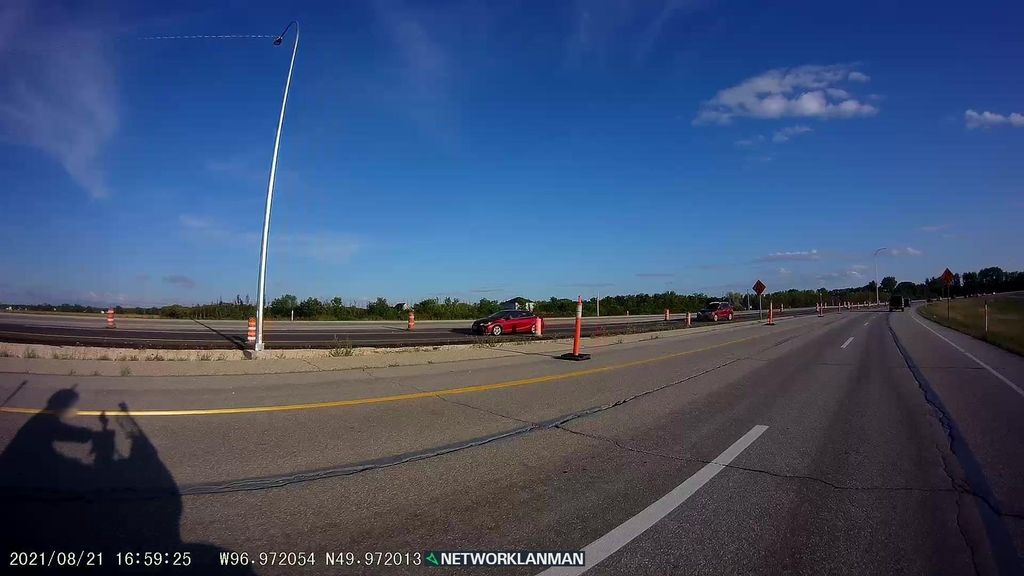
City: winnipeg